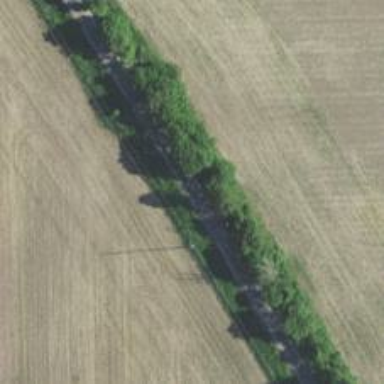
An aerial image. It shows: Abandoned railway line running parallel to cycleway. This area is suitable for Nordic skiing.